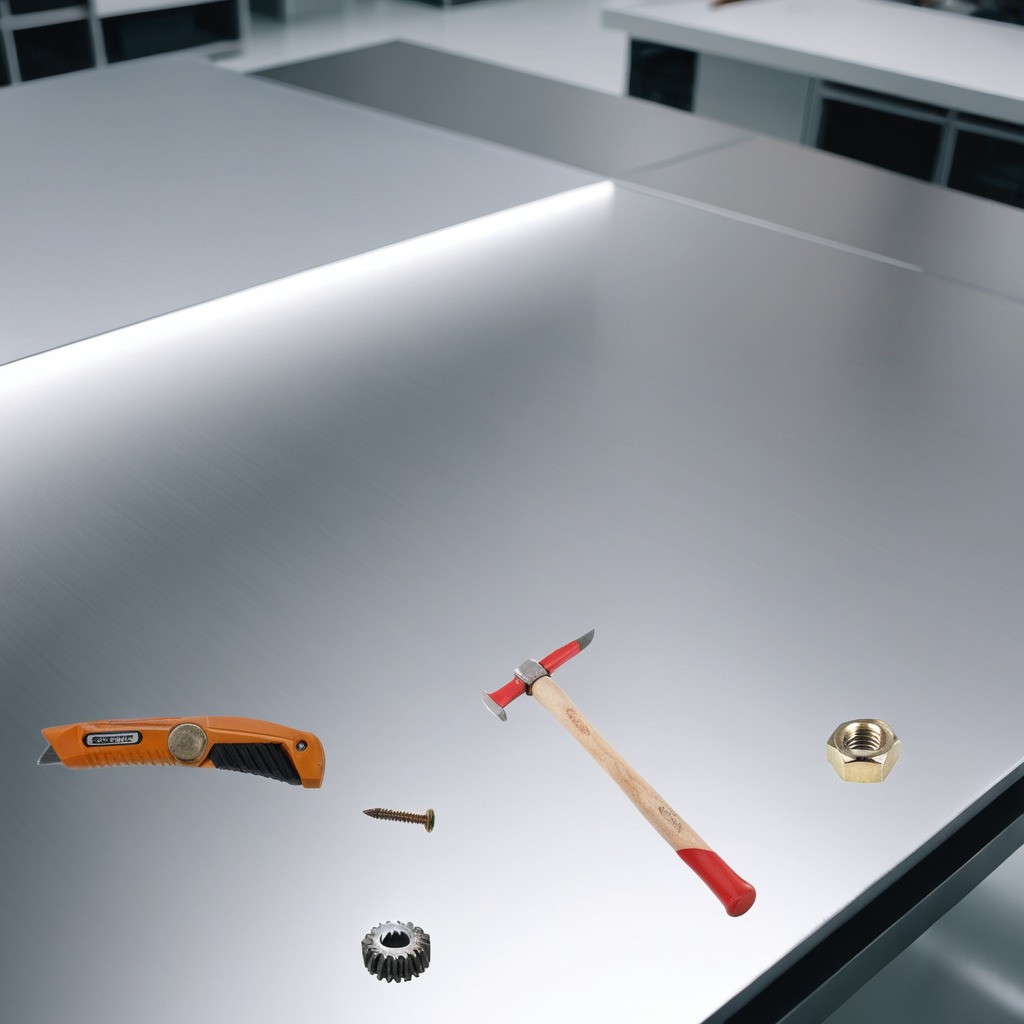
A gear with teeth, a knife, a screw, a hammer, and a metal nut are lying on the stainless steel table.